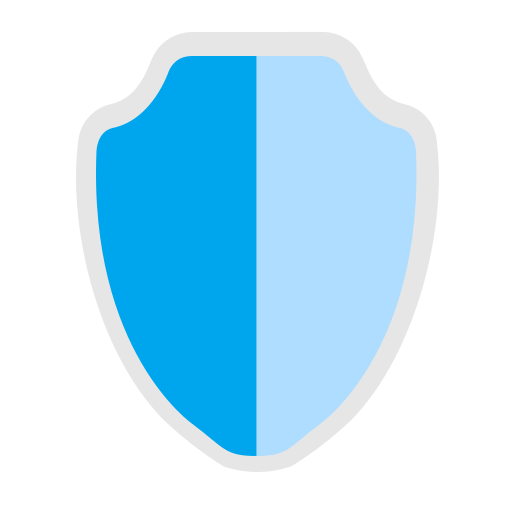
shield flat